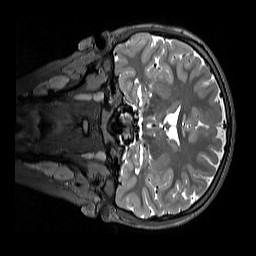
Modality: T2w
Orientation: coronal
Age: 10
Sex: female
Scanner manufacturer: siemens
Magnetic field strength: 3 T
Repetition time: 3.2 s
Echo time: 0.408 s